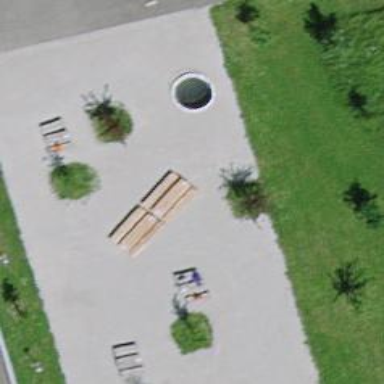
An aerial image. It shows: Picnic table located in leisure land area.